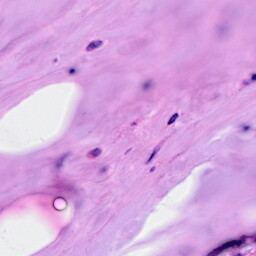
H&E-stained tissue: Breast